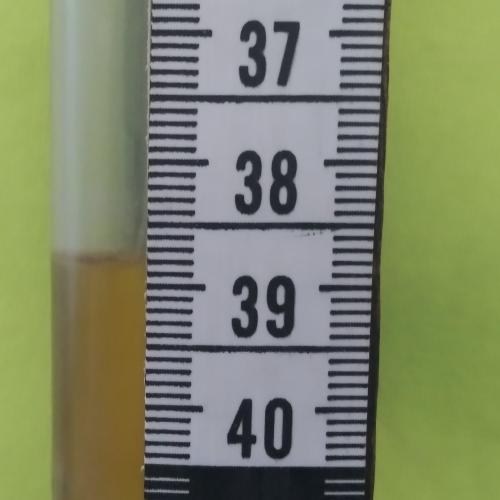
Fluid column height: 38.8 cm